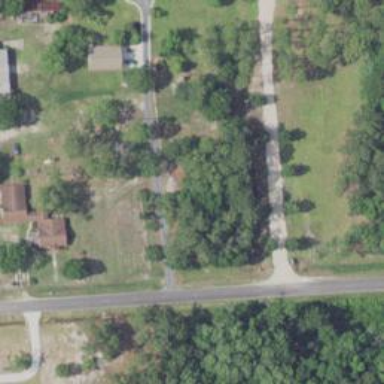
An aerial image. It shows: Driveway leading to service road.